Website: macys
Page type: review-order
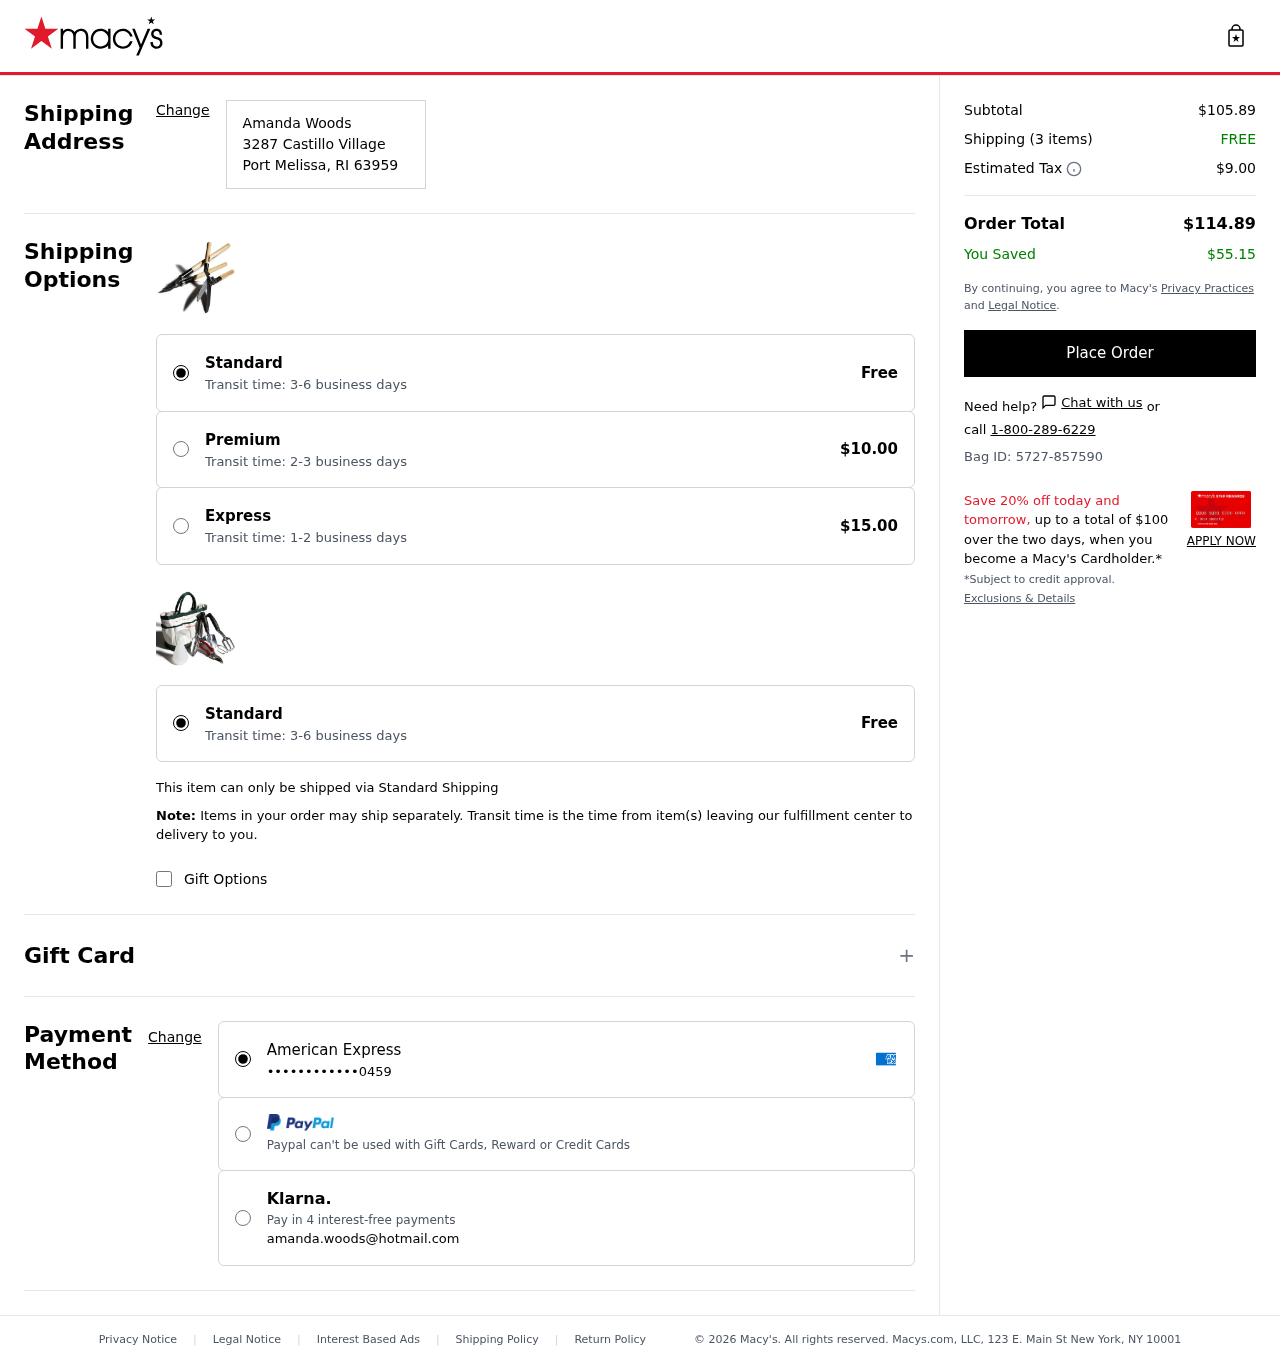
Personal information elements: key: PII_CARD_LAST4
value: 0459
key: PII_CARD_TYPE
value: American Express
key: PII_CITY
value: Port Melissa
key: PII_EMAIL
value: amanda.woods@hotmail.com
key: PII_FULLNAME
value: Amanda Woods
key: PII_POSTCODE
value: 63959
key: PII_STATE_ABBR
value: RI
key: PII_STREET
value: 3287 Castillo Village
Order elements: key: ORDER_SUBTOTAL
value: $105.89
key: ORDER_NUM_ITEMS
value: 3
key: ORDER_SHIPPING_COST
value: FREE
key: ORDER_TAX
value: $9.00
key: ORDER_TOTAL
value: $114.89
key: ORDER_SAVINGS
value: $55.15
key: ORDER_BAG_ID
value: Bag ID: 5727-857590